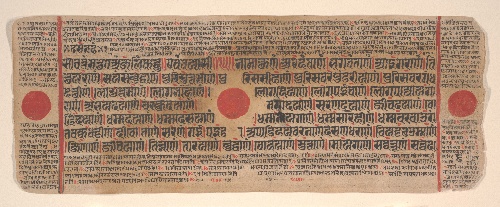
Artist: Bhadrabahu
Artist bio: Indian, died ca. 356 BCE
Date: 15th century
Object type: Folio
Classification: Paintings
Medium: Ink, opaque watercolor, and gold on paper
Culture: India (Gujarat)
Dimensions: (Average size .1–.71): 4 1/2 x 11 3/8 in. (11.4 x 28.9 cm)
Department: Asian Art
Credit line: Bequest of Cora Timken Burnett, 1956
Accession year: 1957
Repository: Metropolitan Museum of Art, New York, NY